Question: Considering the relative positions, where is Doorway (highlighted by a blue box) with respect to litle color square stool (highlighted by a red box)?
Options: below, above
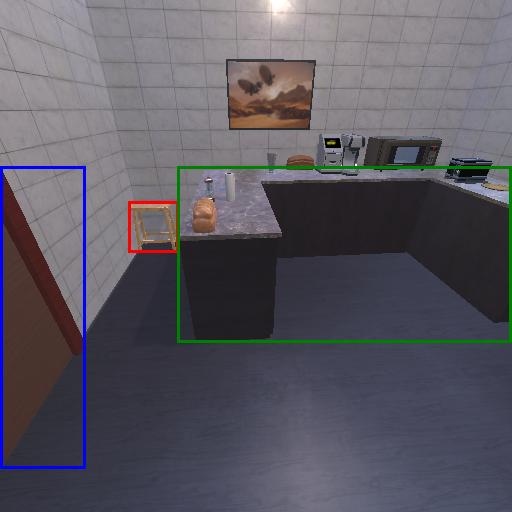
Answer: below